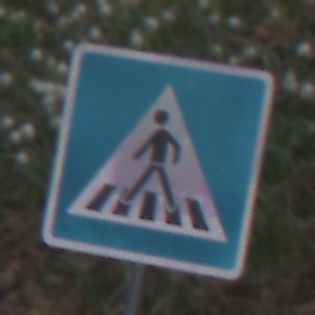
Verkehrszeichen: FussgaengerueberwegRechts
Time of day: MorningAfternoon
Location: Outdoor (Nature)
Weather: PartlyCloudy
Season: NotSpecified
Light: Natural